Question: I want to increase gap between header and cell of UITableView.
I have searched a lot and i found this solution,
'''
- (CGFloat)tableView:(UITableView *)tableView heightForHeaderInSection:(NSInteger)section
{
return 20.0;
}
-(UIView *)tableView:(UITableView *)tableView viewForHeaderInSection:(NSInteger)section
{
//Adding UIView and it's Background Image...
UIView *tempView=[[UIView alloc]initWithFrame:CGRectMake(0,0,300,20)];
UIImageView *BgImg=[[UIImageView alloc]initWithFrame:CGRectMake(0,0,300,20)];
BgImg.image= [UIImage imageNamed:@"venueTitleBg.png"];
[tempView addSubview:BgImg];
//Adding UIImageView...
UIImageView *flag=[[UIImageView alloc]initWithFrame:CGRectMake(10,3,20,12)];
flag.image= [UIImage imageNamed:@"flag_small_united-kingdom.png"];
[tempView addSubview:flag];
//Adding UILabel...
UILabel *tempLabel=[[UILabel alloc]initWithFrame:CGRectMake(40,1,300,15)];
tempLabel.backgroundColor=[UIColor colorWithRed:15.0/255.0 green:15.0/255.0 blue:30.0/255.0 alpha:1.0];
tempLabel.textColor=[UIColor whiteColor];
tempLabel.font=[UIFont systemFontOfSize:11];
tempLabel.text=@"United Kingdom";
[tempView addSubview: tempLabel];
return tempView;
}
'''
I tried this code, it is working fine in simulator but it doesn't show any spaces,
when i run it on my device.
:
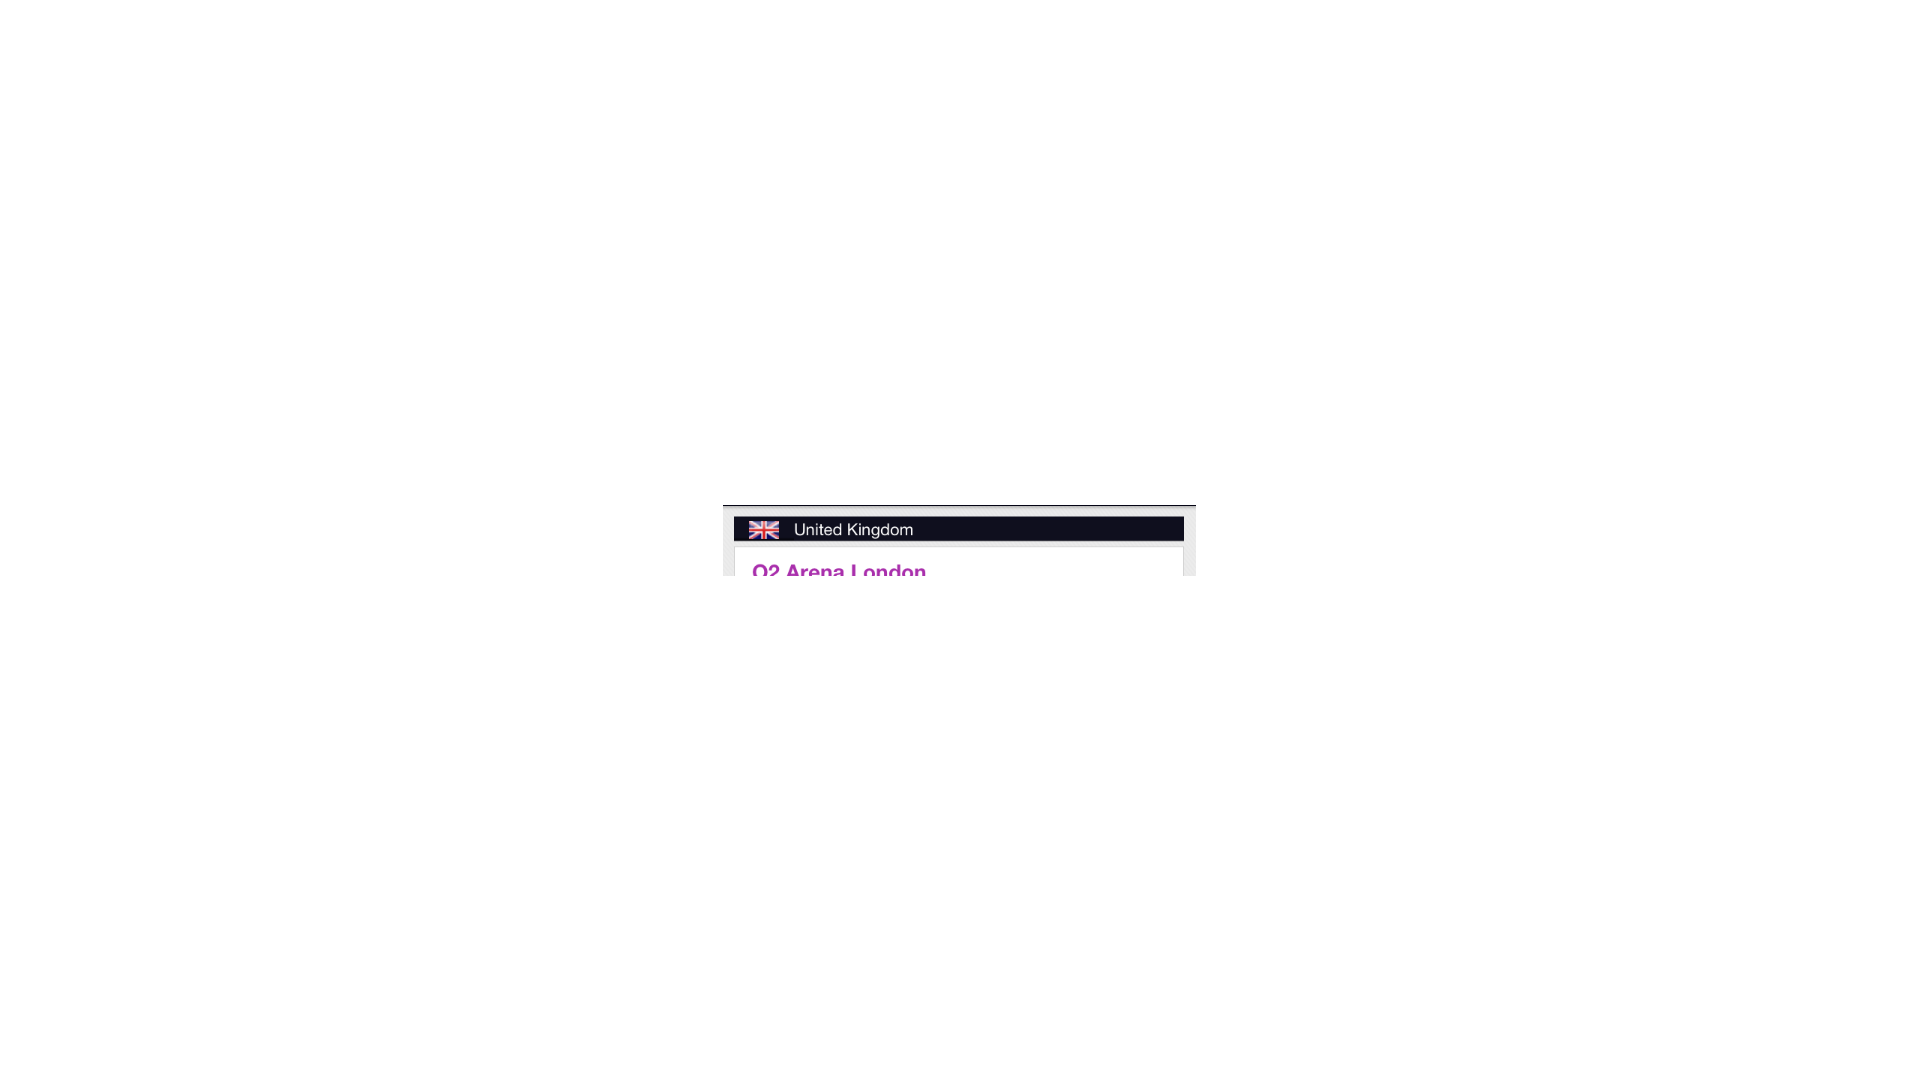
Answer: Try this:
'''
- (CGFloat)tableView:(UITableView *)tableView heightForHeaderInSection:(NSInteger)section
{
return 50.0;
}
'''